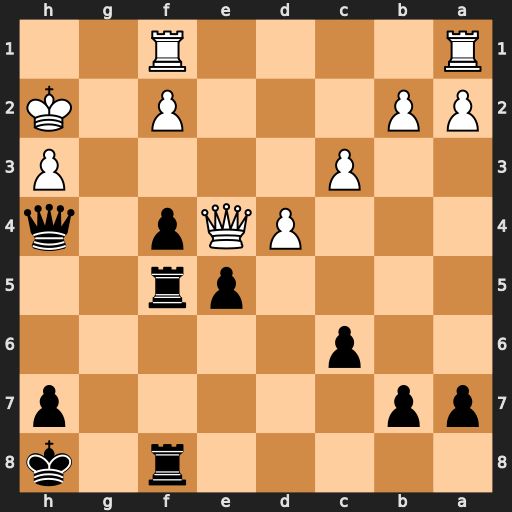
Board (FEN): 5r1k/pp5p/2p5/4pr2/3PQp1q/2P4P/PP3P1K/R4R2
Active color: b
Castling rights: -
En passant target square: -
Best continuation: Rh5 Qf3 e4 Qxh5 Qxh5